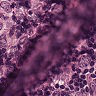
Metastatic tissue present: yes